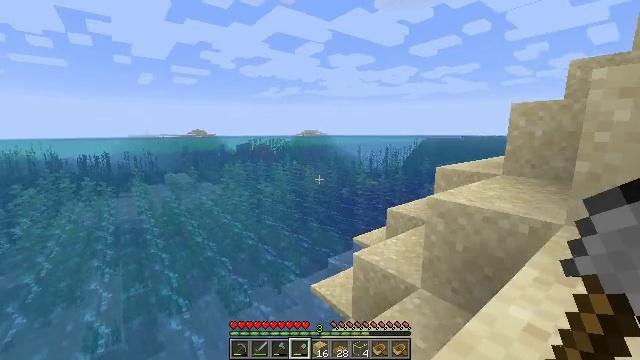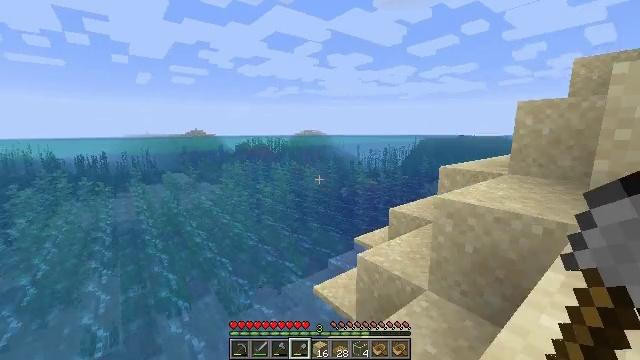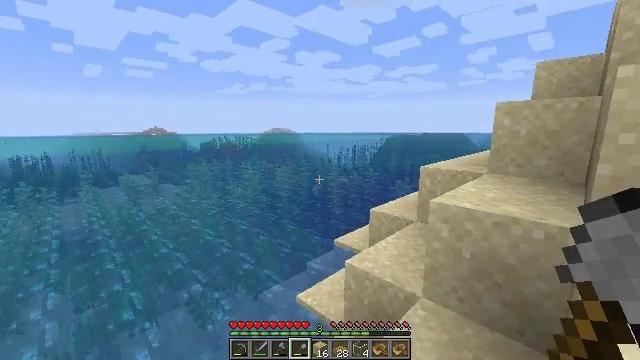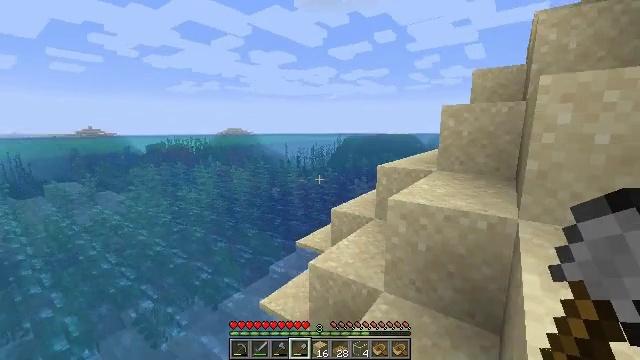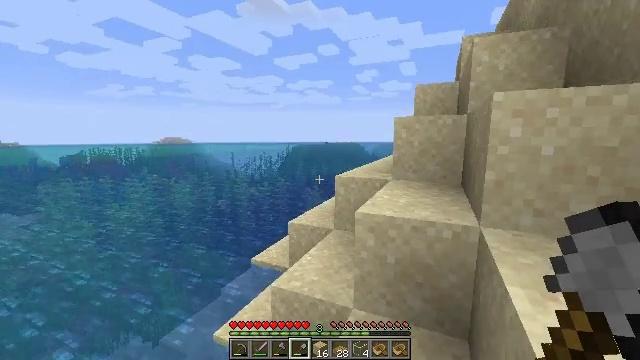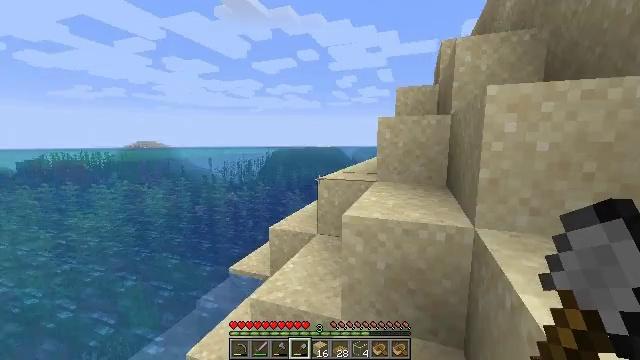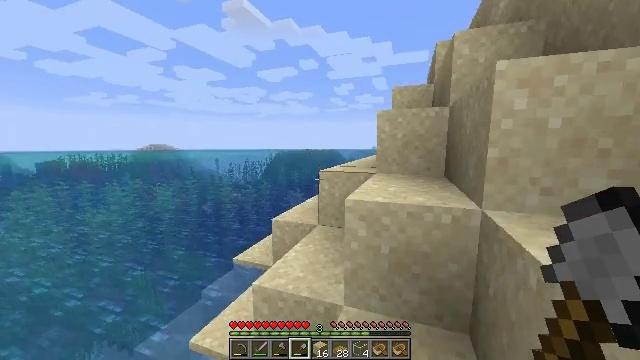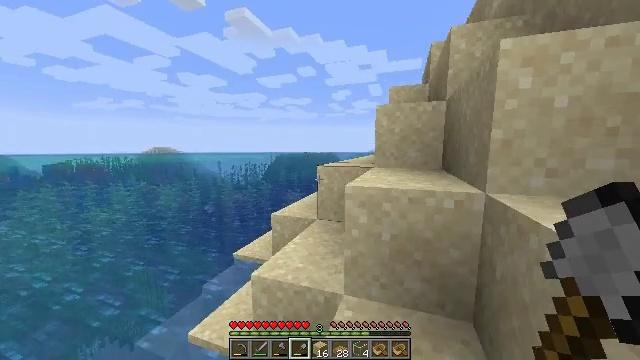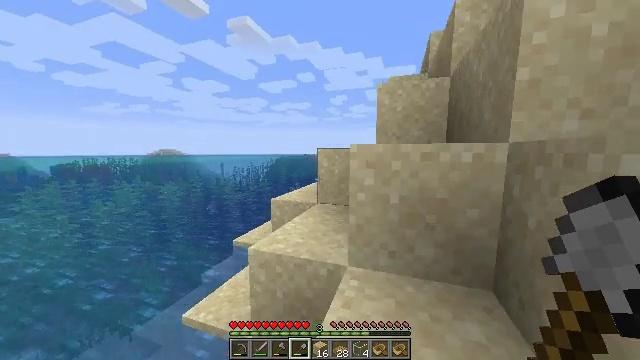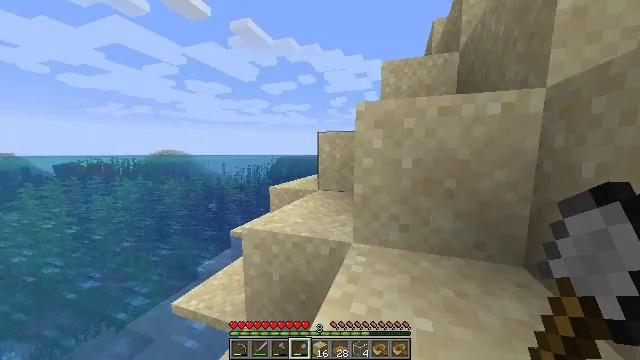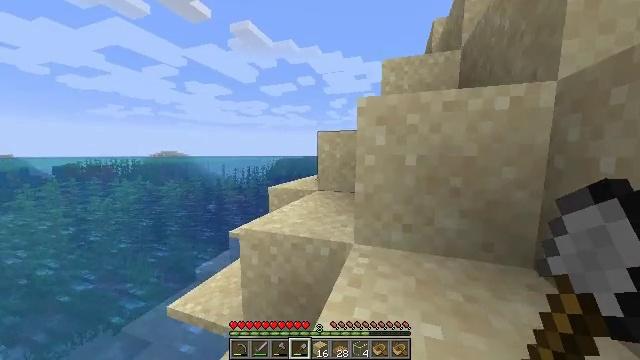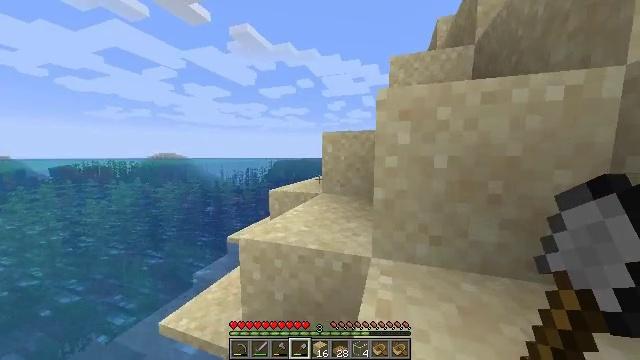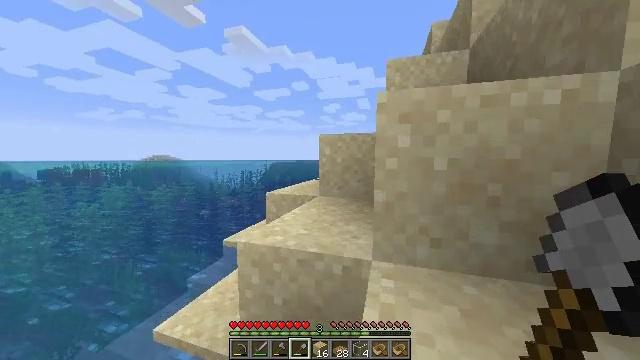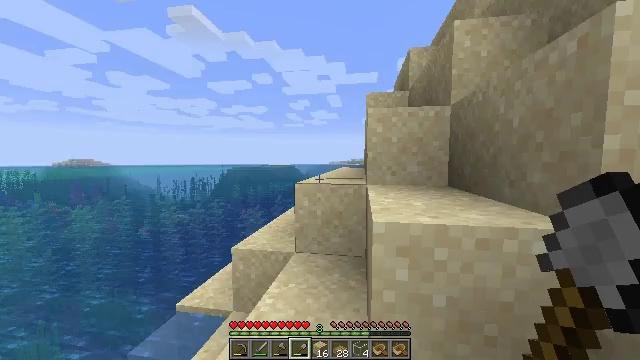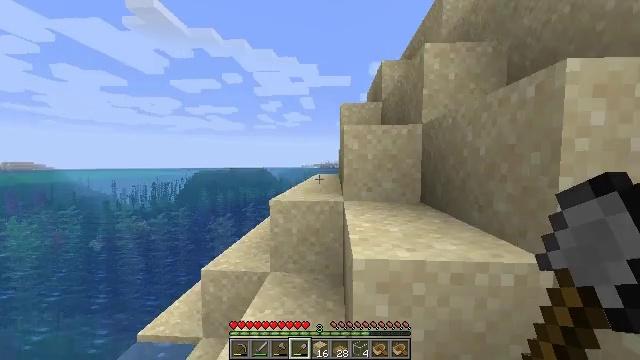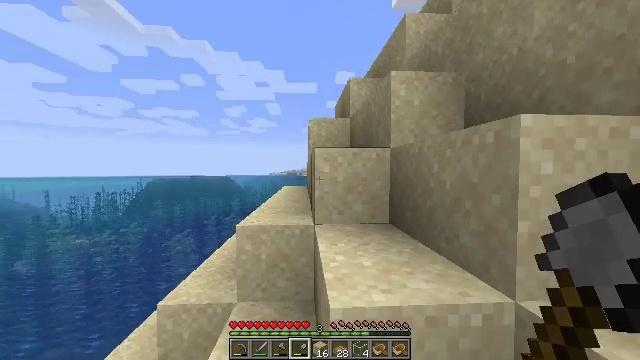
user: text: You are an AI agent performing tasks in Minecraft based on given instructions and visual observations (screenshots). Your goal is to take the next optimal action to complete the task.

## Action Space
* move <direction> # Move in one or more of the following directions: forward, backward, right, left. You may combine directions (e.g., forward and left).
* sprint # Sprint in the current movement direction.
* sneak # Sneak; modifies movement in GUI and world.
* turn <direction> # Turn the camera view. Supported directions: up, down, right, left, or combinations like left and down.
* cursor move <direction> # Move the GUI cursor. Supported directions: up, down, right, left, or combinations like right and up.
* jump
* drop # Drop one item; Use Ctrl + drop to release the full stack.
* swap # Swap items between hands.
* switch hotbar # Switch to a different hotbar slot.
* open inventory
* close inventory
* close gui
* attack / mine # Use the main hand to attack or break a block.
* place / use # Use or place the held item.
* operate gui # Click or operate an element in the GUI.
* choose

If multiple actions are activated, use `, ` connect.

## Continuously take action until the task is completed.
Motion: motion action
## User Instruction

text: Collect the oak planks from the structure.
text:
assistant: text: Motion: move forward, sprint
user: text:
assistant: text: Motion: move forward, sprint, turn right
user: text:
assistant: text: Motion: move forward, sprint, turn right
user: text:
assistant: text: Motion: move forward, sprint, turn right and up
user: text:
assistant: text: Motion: move forward, sprint, turn right
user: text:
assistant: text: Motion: move forward, sprint
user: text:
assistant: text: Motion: move forward, sprint
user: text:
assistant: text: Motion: move forward, sprint
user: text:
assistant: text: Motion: move forward, sprint
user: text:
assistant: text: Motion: move forward, sprint
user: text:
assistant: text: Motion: move forward, sprint
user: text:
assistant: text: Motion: move forward, sprint, turn right, jump
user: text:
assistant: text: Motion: move forward, sprint, turn right and up, jump
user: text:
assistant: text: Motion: move forward, sprint, turn right, jump
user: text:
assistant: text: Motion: move forward, sprint, turn right and up, jump
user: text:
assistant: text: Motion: move forward, sprint, turn right, jump
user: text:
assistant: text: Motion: move forward, sprint, turn right, jump
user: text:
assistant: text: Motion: move forward, sprint, turn right
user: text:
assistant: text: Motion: move forward, sprint
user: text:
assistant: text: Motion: move forward, sprint
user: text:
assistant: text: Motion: move forward, sprint
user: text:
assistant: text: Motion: move forward, sprint
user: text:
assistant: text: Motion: move forward, sprint
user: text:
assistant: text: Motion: move forward, sprint
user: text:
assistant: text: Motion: move forward, sprint
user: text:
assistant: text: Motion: move forward, sprint
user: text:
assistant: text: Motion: move forward, sprint
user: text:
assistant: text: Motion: move forward, sprint
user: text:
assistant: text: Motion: move forward, sprint
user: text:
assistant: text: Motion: move forward, sprint